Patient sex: F
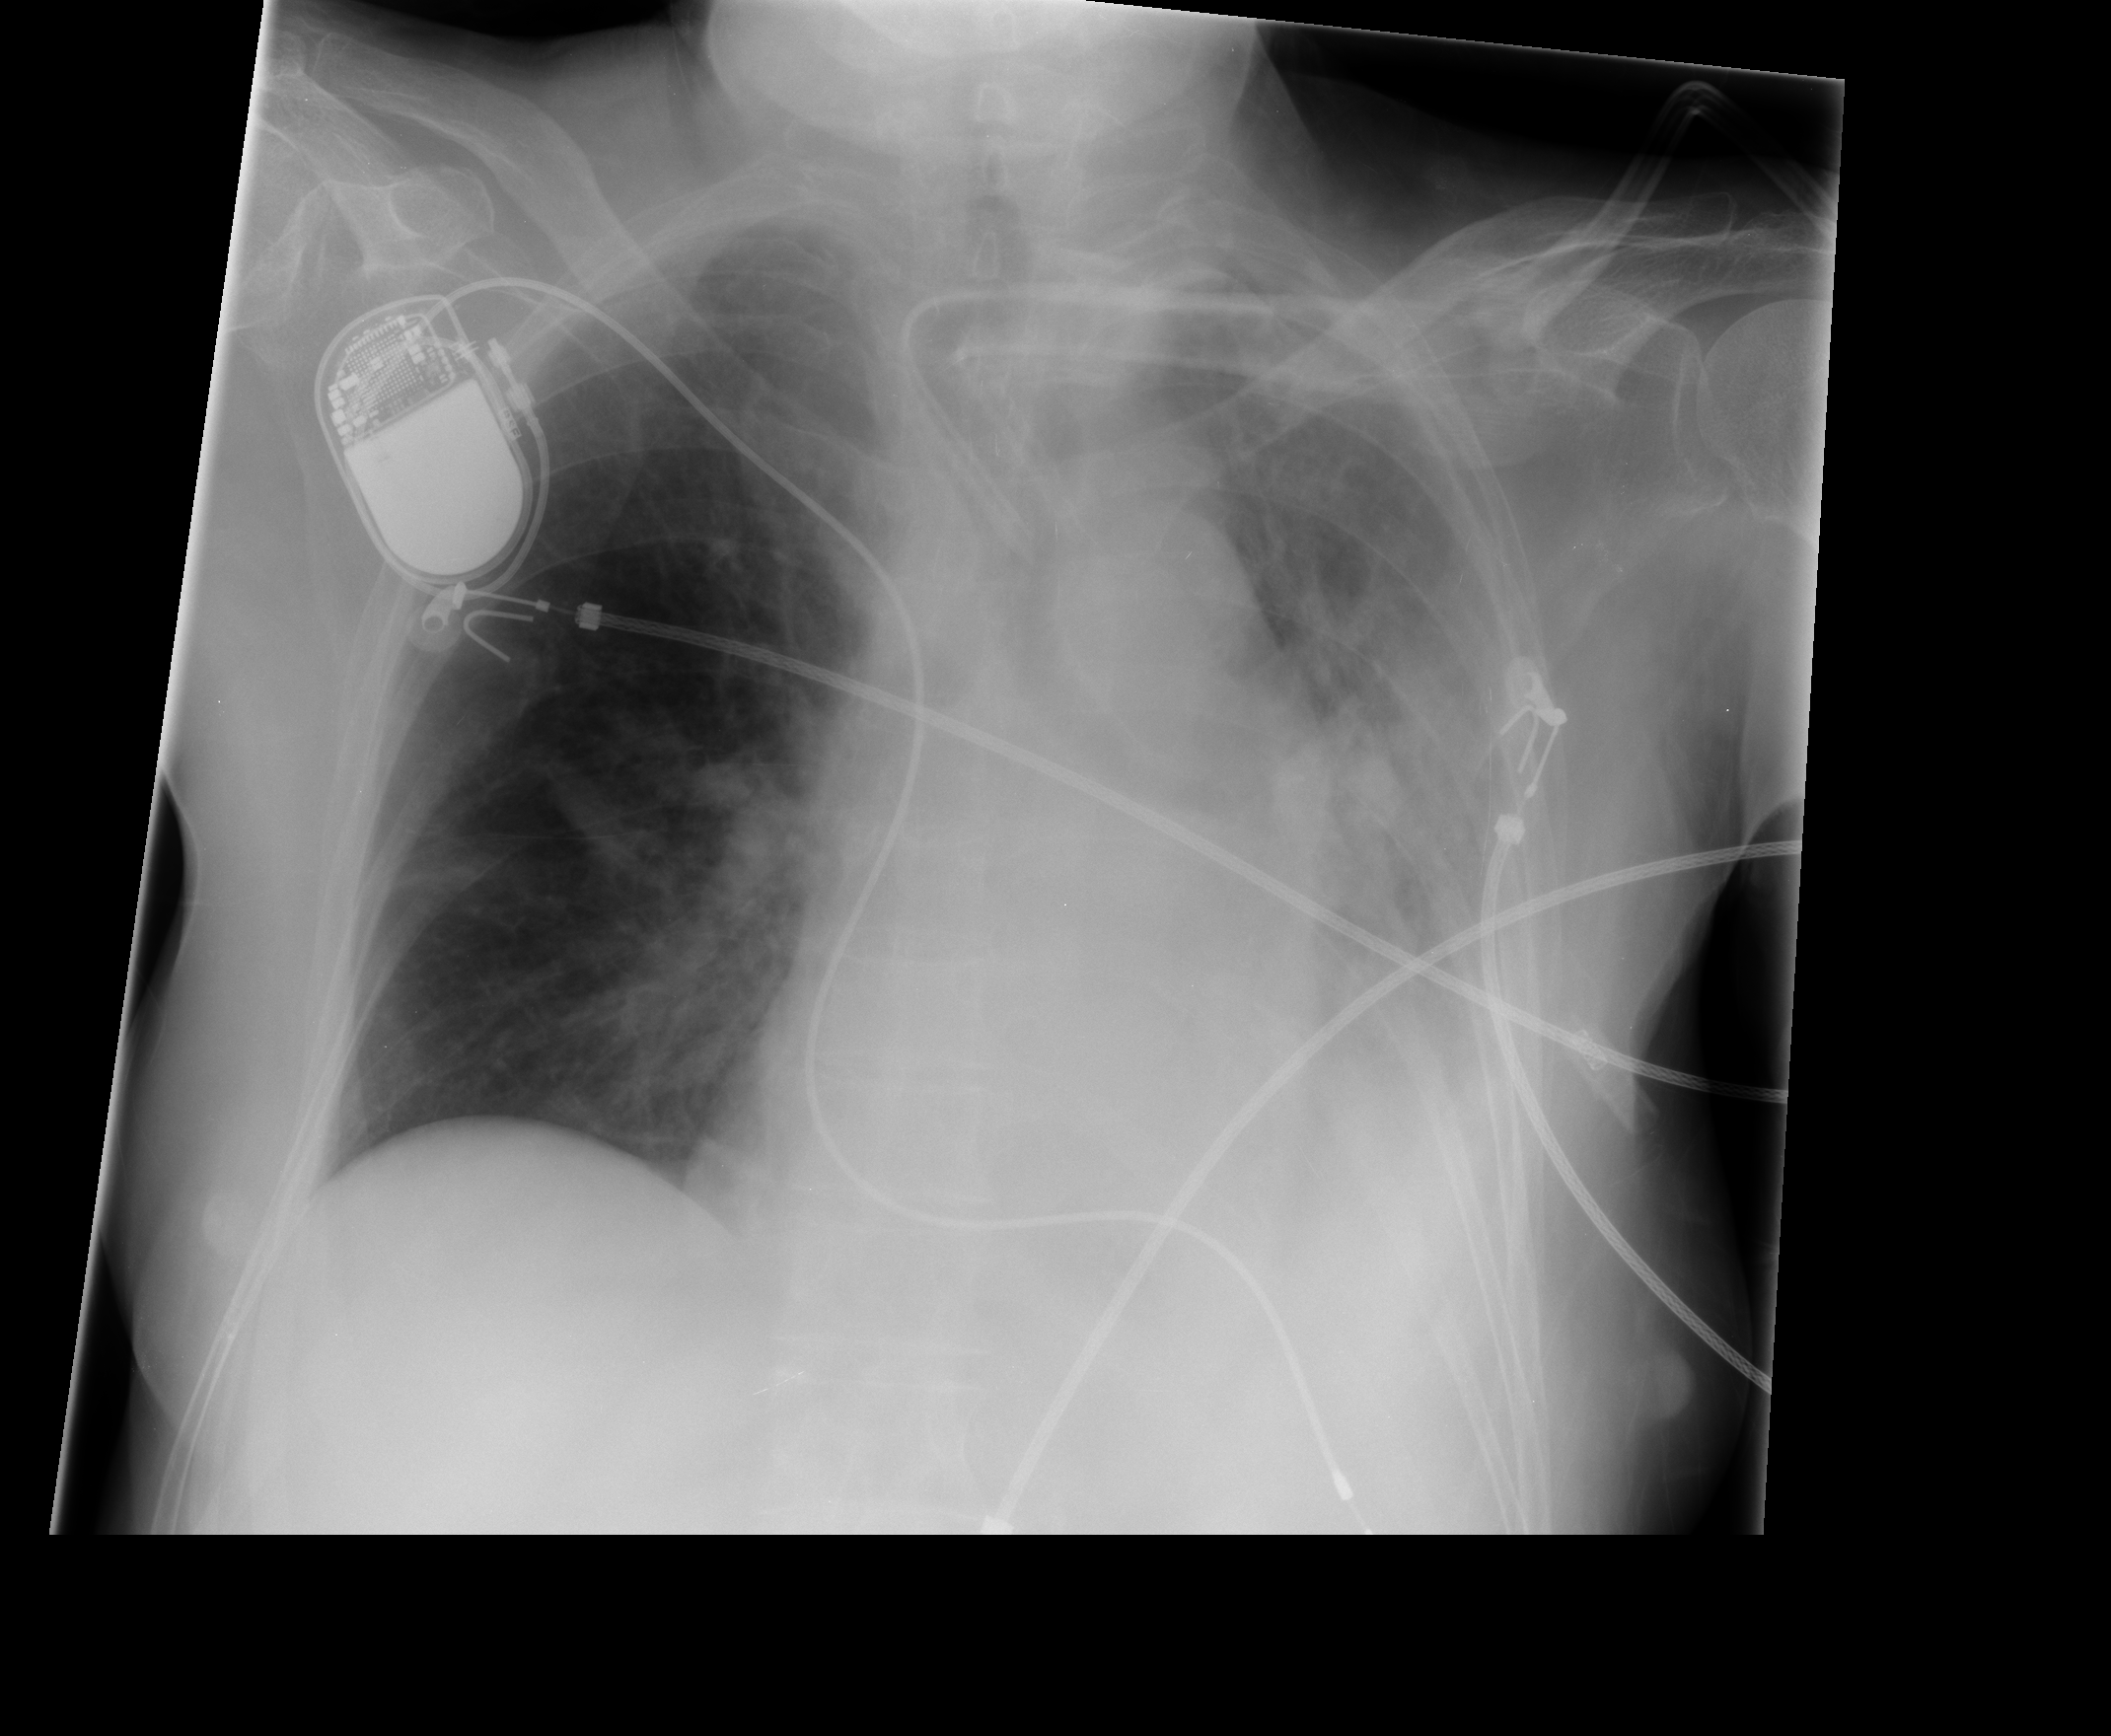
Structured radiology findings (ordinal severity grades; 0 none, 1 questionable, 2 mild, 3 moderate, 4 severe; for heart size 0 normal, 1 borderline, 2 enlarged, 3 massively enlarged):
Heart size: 0
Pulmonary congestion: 1
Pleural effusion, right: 0
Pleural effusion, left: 2
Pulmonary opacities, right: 0
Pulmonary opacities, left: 3
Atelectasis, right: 0
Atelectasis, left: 0